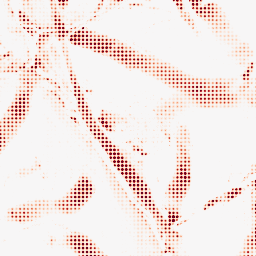
Category: morphological
Decomposition family: morphological_diamond
Decomposition parameters: operation: opening
radius: 20
Upsampling method: sinc_hamming
Upsampling parameters: scale: 8
kernel_size: 4
Upsampling scale: 8